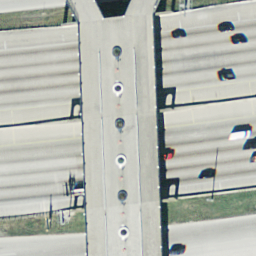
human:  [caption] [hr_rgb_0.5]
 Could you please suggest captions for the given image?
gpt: An overpass with a road go across another two vertically .

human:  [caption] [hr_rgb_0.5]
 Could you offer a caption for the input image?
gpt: An overpass with a road go across another two vertically with some plants surounded the roads .

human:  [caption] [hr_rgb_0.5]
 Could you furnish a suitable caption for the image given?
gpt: An overpass with a road go across another two vertically with some cars on the roads .

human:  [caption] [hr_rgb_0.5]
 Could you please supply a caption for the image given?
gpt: A road go across another two vertically with some cars on the roads .

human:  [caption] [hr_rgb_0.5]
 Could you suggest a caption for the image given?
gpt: A road go across another two with some cars on the roads .